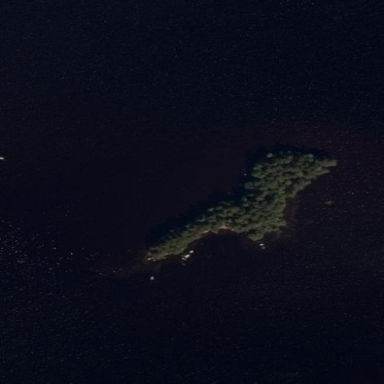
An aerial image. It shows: Islet covered in needle-leaved woodland.